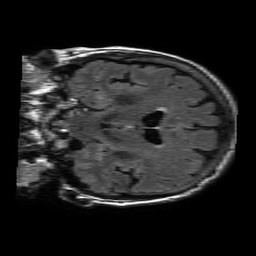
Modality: FLAIR
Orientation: coronal
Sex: female
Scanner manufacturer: philips
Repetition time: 11 s
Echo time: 0.125 s